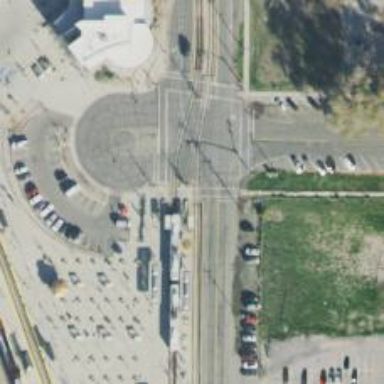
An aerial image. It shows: Crossing for the railway.